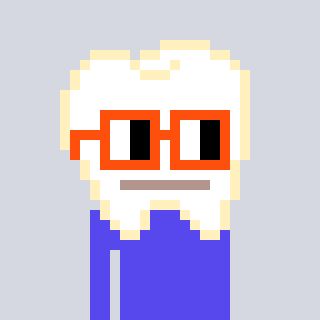
a pixel art character with square orange glasses, a tooth-shaped head and a computerblue-colored body on a cool background